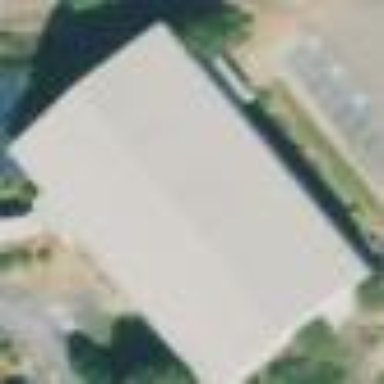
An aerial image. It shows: Sports hall building ideal for basketball.